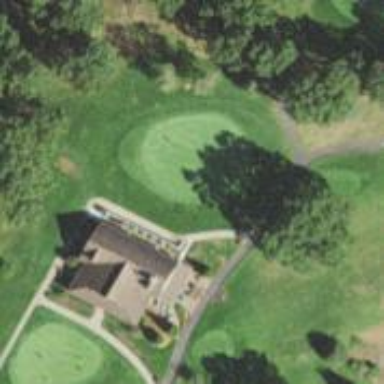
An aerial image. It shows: Pathway for golfing.